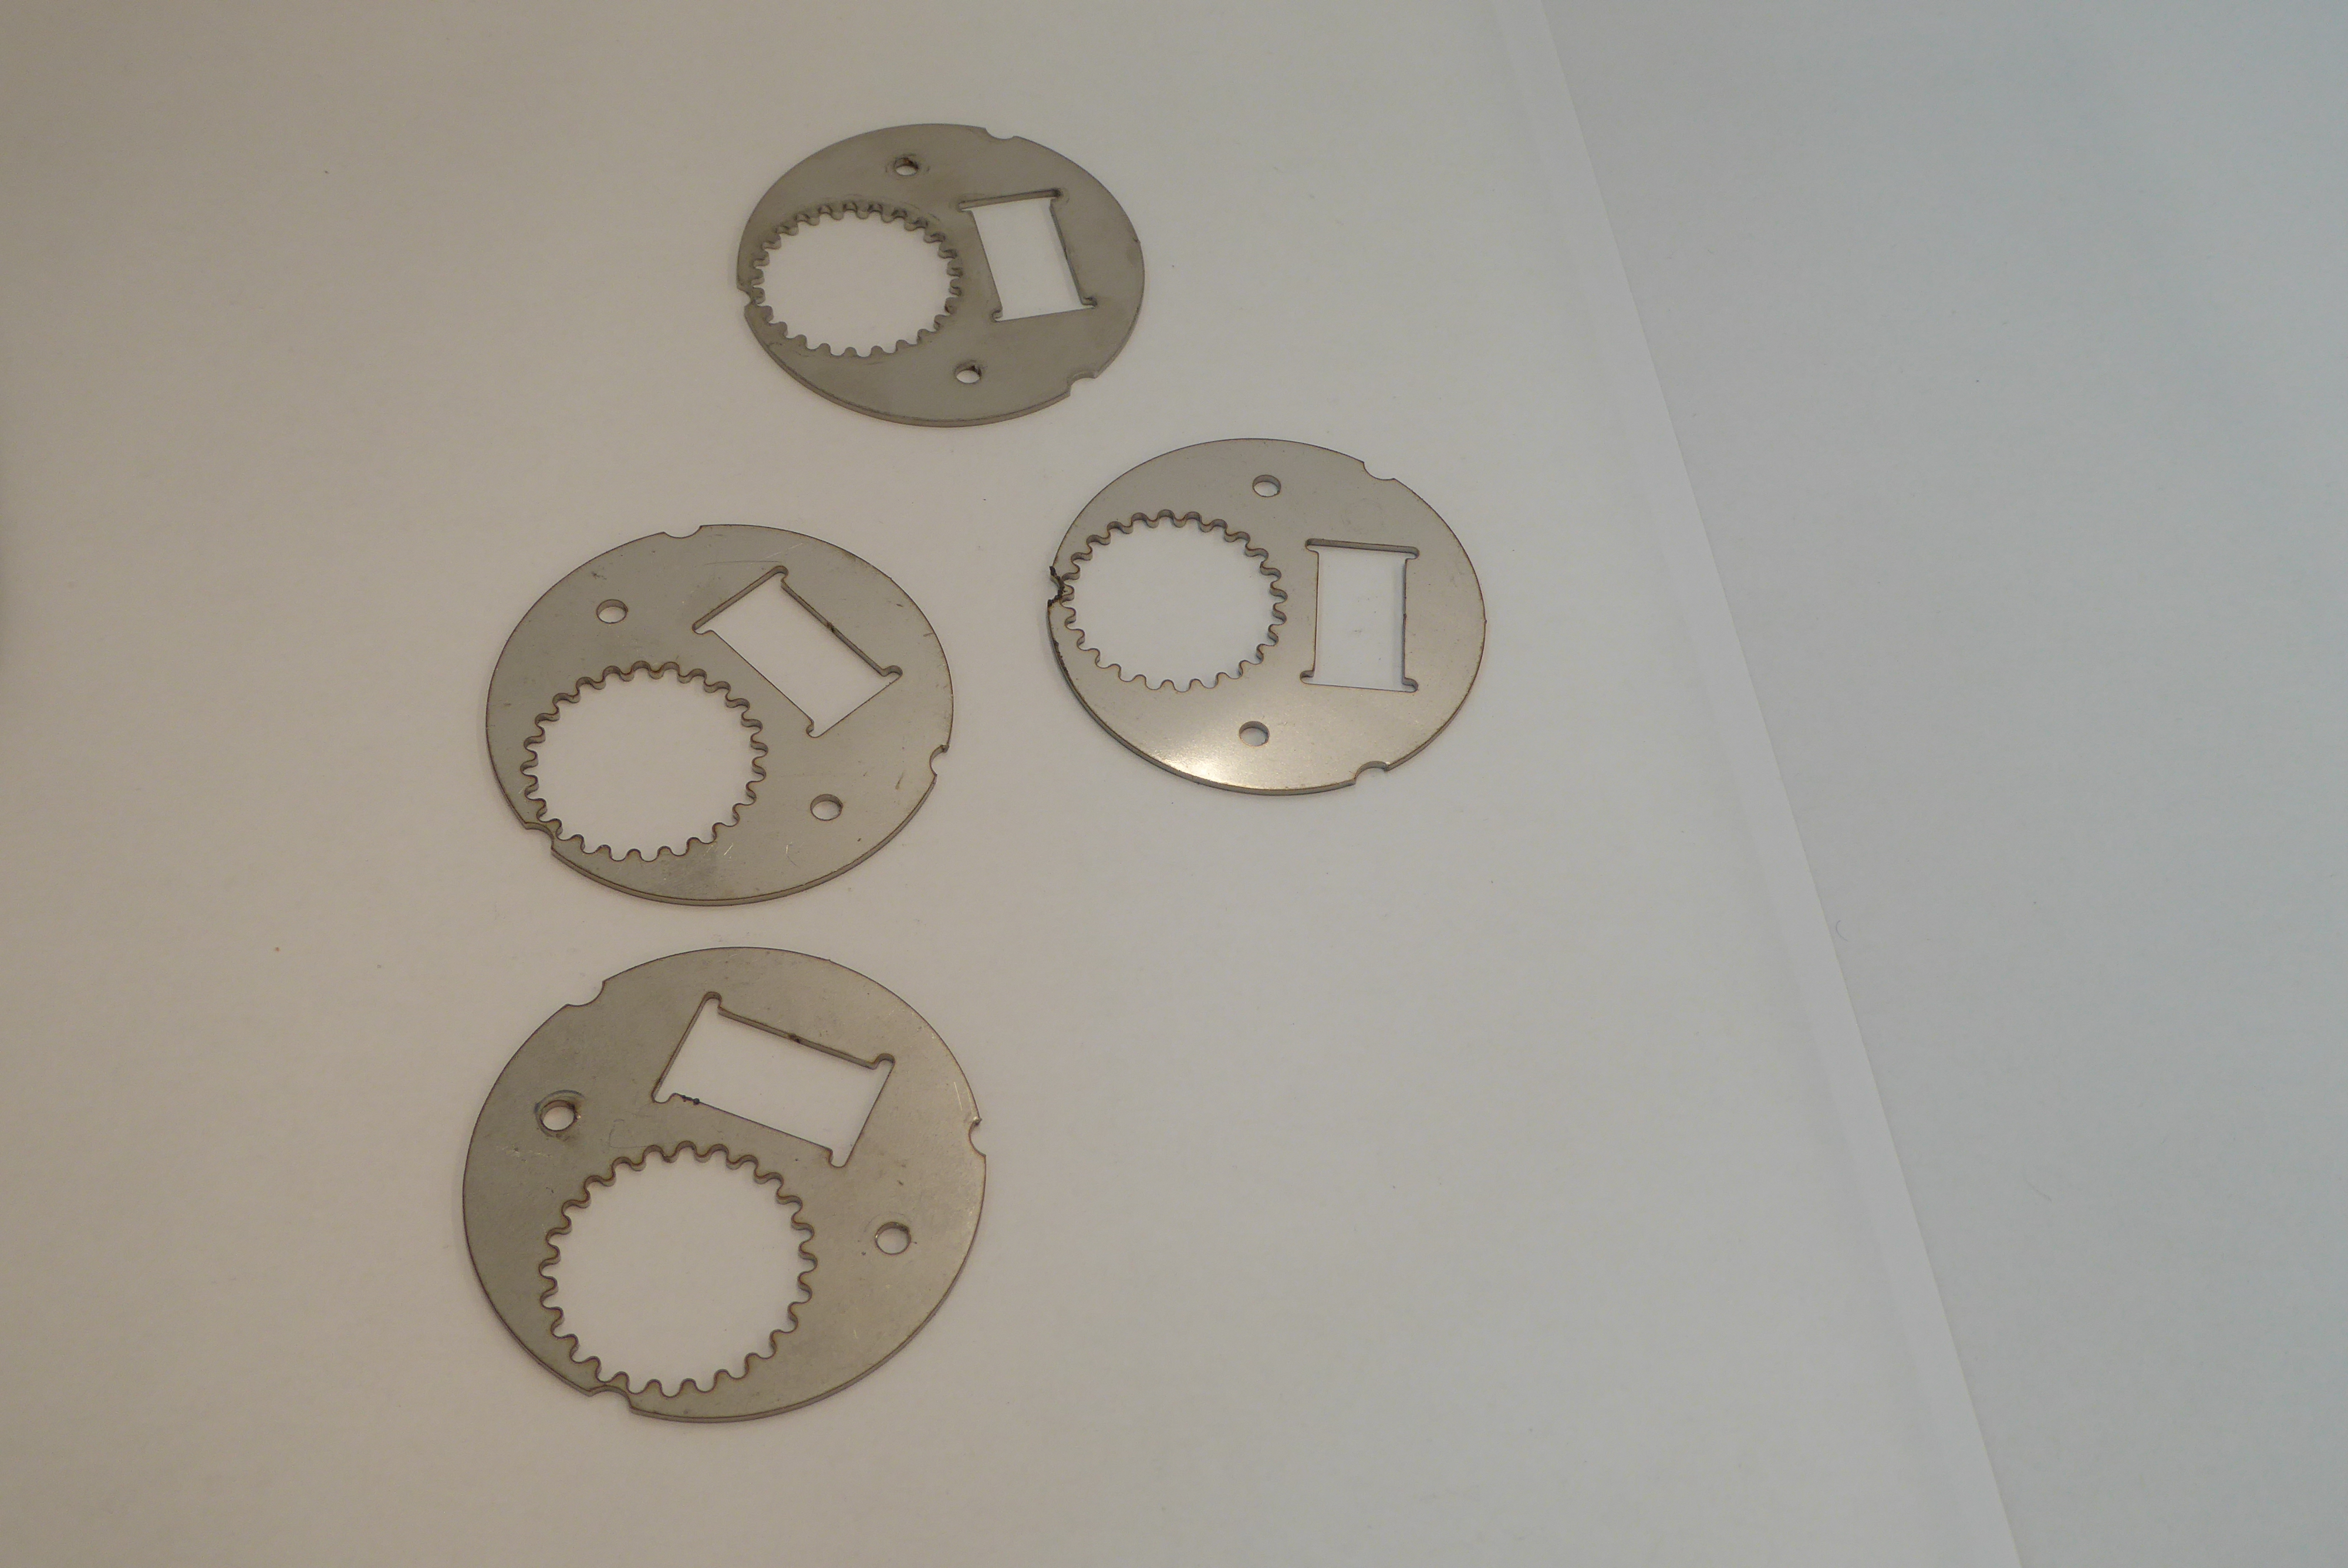
Label: Bottle Opener - Inlay